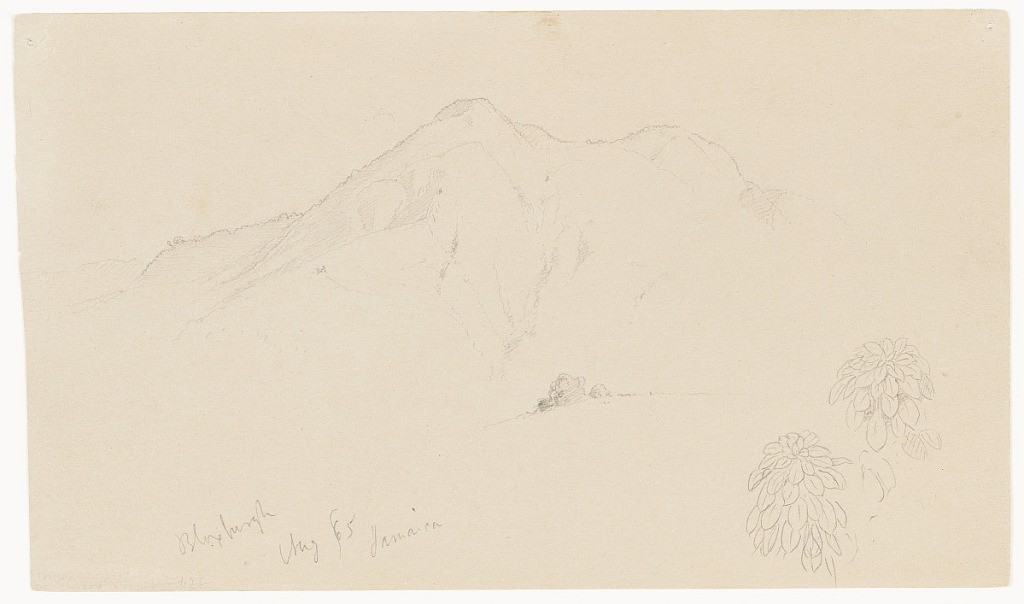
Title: Mountain and Plants, Bloxburgh, Jamaica
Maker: Frederic Edwin Church, American, 1826–1900
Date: August 1865
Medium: Graphite on gray wove paper
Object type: Drawing
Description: Landscape sketch of a tall mountain peak in Jamaica. Positioned at center, the mountain is characterized by a rugged, triangular peak, flanked by a rounded sub-peak at right, and a lower ridge at left. In the foreground at right, two sketches of plants with many leaves are visible.